Field crop: maize
Growth stage: 2
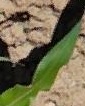
Species: maize